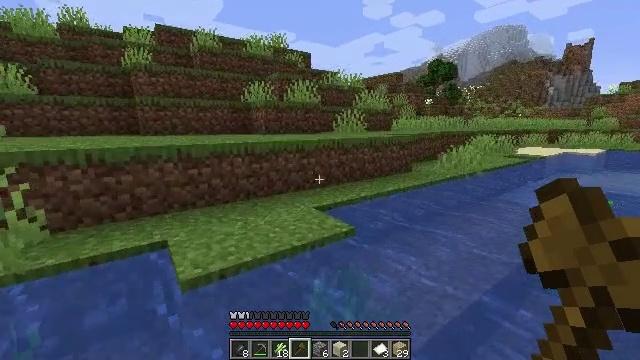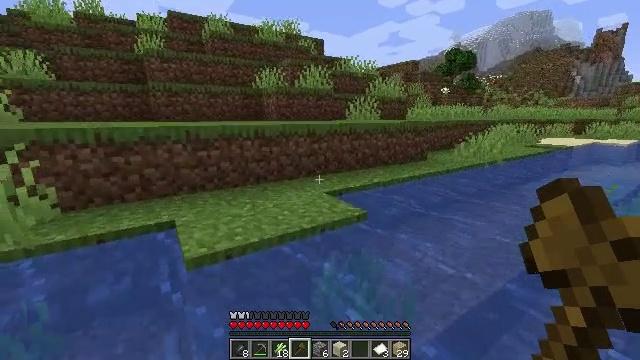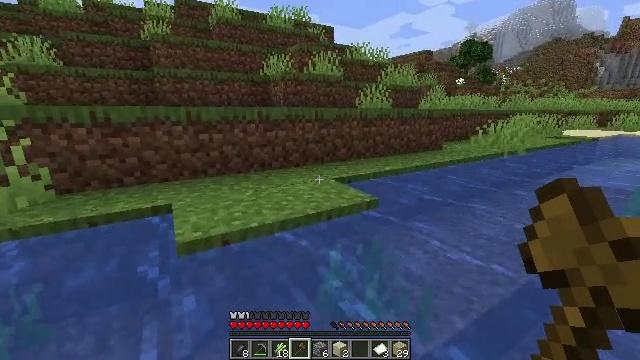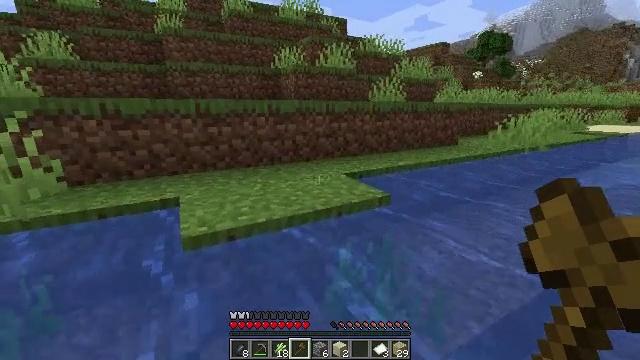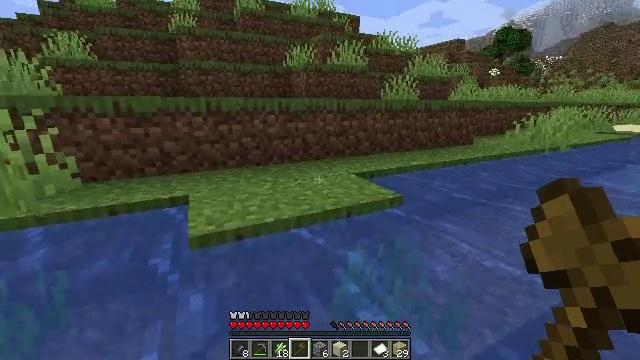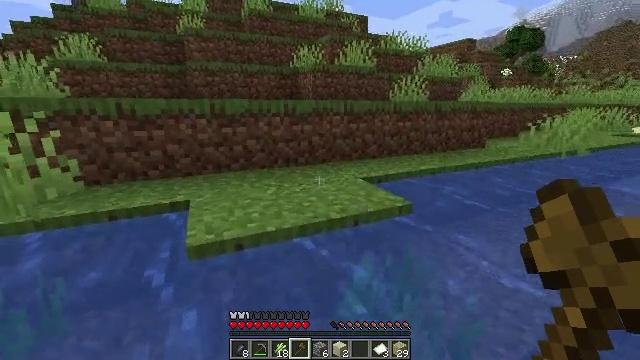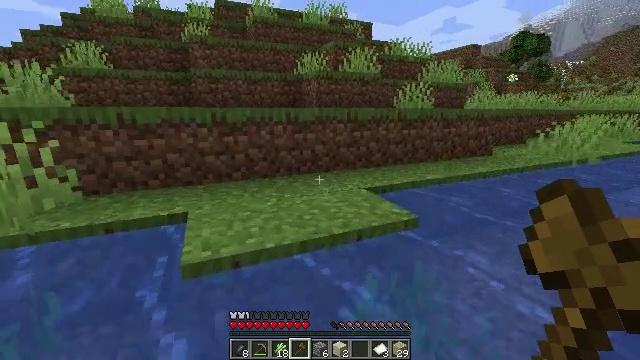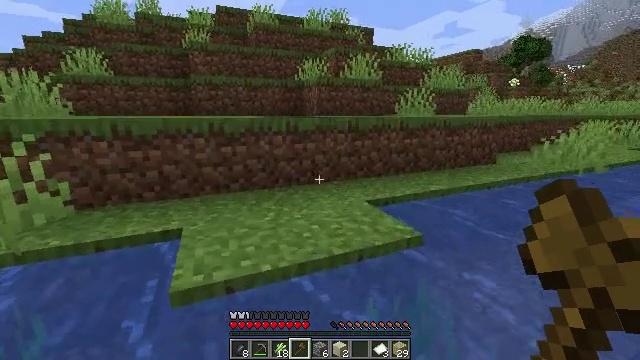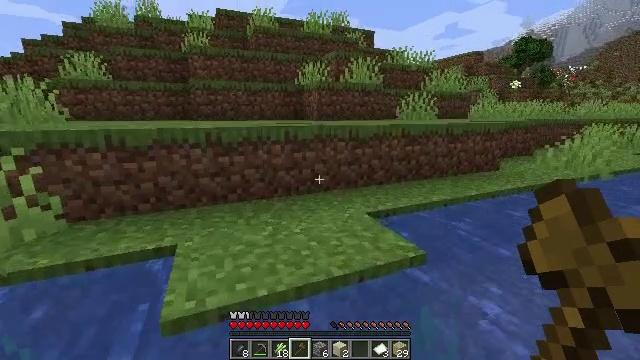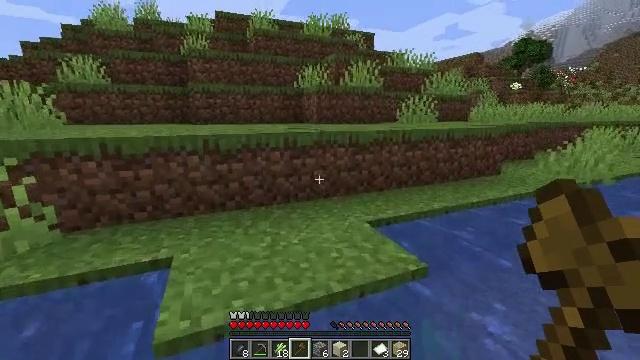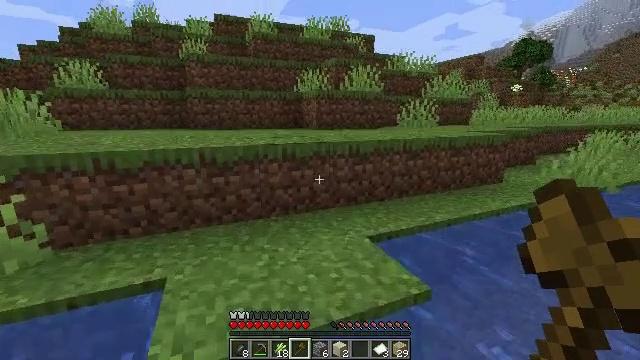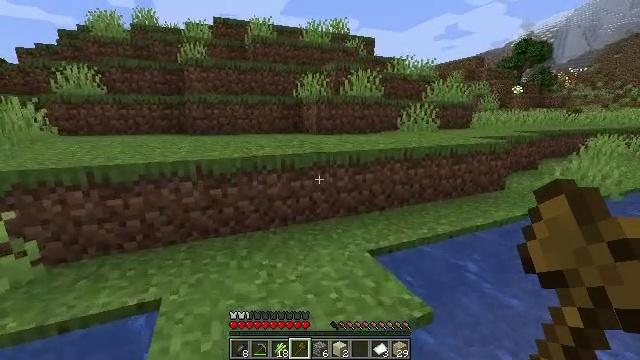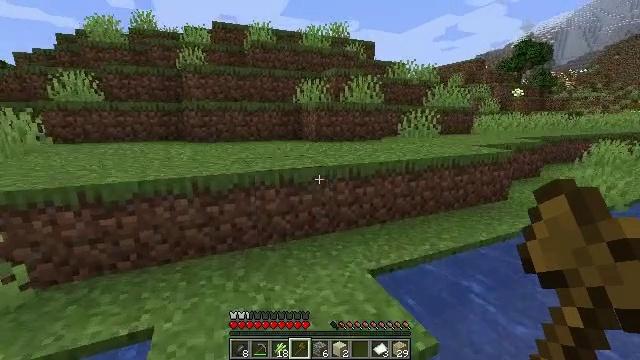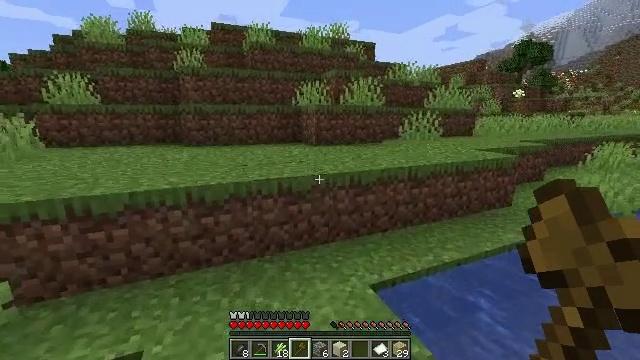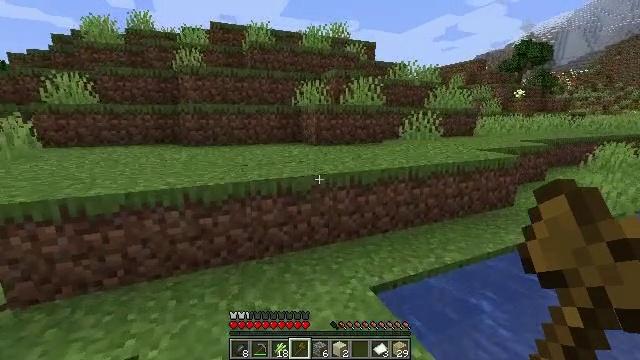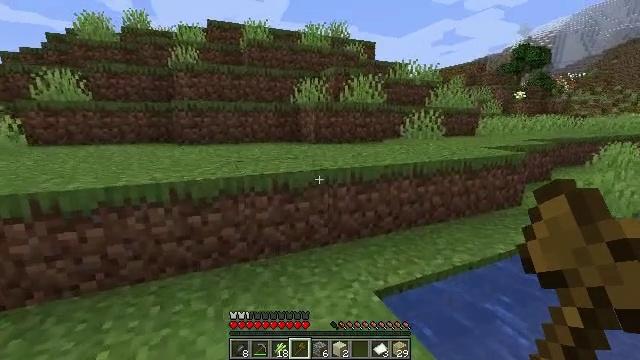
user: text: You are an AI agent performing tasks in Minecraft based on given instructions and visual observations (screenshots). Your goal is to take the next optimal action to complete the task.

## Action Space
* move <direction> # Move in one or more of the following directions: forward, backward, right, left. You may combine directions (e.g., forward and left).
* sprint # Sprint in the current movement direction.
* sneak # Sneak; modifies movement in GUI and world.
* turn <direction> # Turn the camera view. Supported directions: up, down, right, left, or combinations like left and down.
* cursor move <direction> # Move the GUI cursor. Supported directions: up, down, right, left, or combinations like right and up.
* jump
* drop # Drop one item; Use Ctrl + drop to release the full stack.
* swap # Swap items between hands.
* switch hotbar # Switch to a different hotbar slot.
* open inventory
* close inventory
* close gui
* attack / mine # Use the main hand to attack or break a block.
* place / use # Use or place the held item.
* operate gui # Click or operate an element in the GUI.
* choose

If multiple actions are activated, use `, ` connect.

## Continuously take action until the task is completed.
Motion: motion action
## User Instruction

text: Collect sugar cane near water sources.
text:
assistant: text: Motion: move forward, turn left and down, jump
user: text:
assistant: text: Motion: move forward, turn left and down, jump
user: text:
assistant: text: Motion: move forward, turn left and down, jump
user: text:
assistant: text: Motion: move forward, turn left, jump
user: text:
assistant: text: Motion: move forward, turn left, jump
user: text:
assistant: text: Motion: move forward, turn up, jump
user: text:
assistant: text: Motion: move forward, jump
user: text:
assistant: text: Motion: move forward, jump
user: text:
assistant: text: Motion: move forward, jump
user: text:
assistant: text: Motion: move forward, jump
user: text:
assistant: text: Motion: move forward, jump
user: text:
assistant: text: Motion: move forward, jump
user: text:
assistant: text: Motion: move forward, jump
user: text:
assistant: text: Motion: move forward, jump
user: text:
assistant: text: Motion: move forward, jump
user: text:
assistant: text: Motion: move forward, jump
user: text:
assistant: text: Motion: move forward, jump
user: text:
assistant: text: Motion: move forward, jump
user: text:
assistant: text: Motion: move forward, jump
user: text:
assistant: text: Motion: move forward, jump
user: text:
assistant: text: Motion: move forward, turn up, jump
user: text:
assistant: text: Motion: move forward, turn right and up, jump
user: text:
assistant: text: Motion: move forward, turn right and up, jump
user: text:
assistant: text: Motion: move forward, turn right and up, jump
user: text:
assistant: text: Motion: move forward, turn right
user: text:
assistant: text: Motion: move forward, turn right
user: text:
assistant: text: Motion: move forward
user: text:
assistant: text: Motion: move forward
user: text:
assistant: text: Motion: move forward
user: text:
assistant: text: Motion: move forward